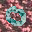
Label: 0